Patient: sex M, age 51
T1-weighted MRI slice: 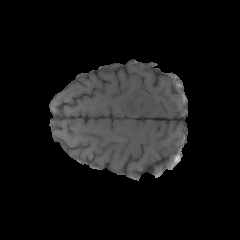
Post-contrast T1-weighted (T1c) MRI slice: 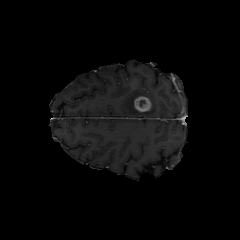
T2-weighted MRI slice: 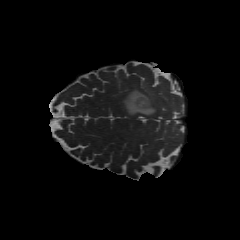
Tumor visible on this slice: yes
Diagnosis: Glioblastoma, IDH-wildtype
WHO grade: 4